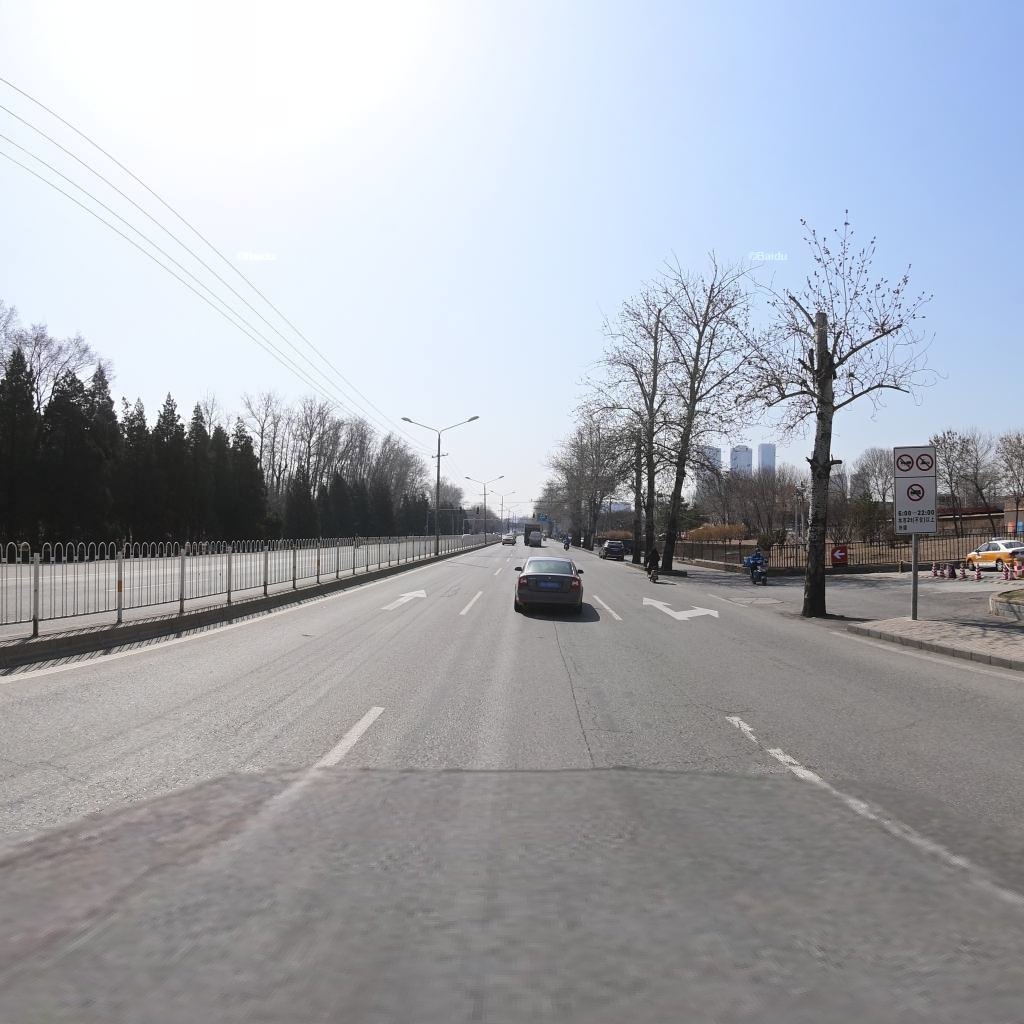
Region: Chaoyang
Road damage annotations: alligator crack, longitudinal crack, transverse crack